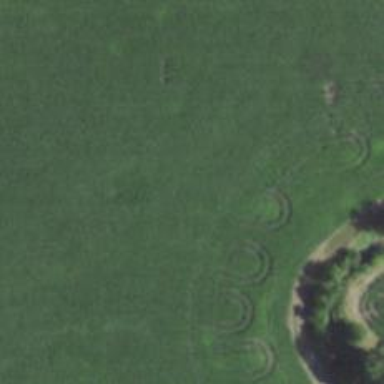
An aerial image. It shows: Golf hole.